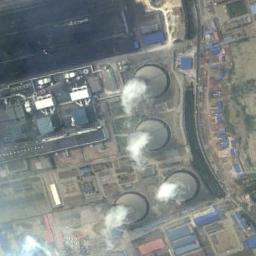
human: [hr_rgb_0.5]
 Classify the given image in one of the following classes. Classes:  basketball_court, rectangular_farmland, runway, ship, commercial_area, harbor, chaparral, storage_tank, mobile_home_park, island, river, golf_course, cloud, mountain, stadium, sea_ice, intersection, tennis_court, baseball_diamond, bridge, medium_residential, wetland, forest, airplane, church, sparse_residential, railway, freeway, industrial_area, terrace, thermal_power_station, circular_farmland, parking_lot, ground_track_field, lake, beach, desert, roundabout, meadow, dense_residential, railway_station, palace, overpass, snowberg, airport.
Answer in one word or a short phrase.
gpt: thermal_power_station